Question: I am trying to upload a Xamarin Component by using xamarin-component.exe tool as written in <URL>. While it is building the '.xam' package file, the command console is throwing the following error:

What is the problem? I am running it on windows. Is this related to machine permission?
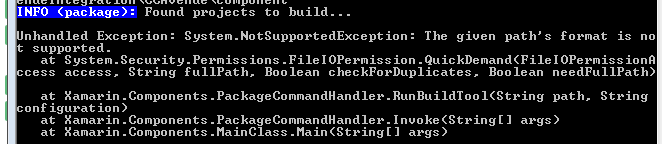
Answer: I've found the reason for the error message.The file paths format I've given for build,libraries,samples in the component.yaml file was not in the specified format. Also the spaces between the build,libraries,samples's keys and their respective values should be maintained as per the component submission guide.Like this, build:
- src/samplecomponent.sln
libraries:
ios-unified: ../src/samplecomponent/bin/release/Awesome.dll